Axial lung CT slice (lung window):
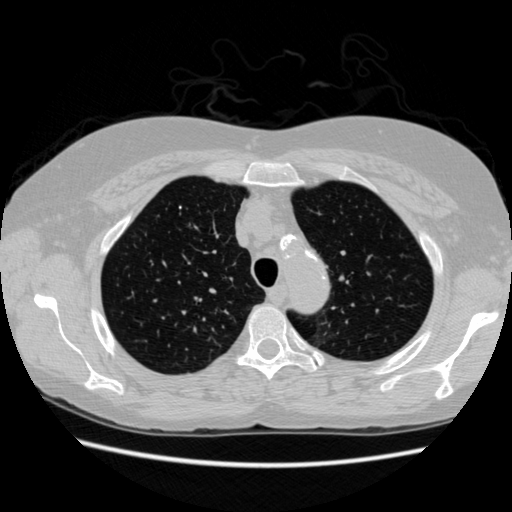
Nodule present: no